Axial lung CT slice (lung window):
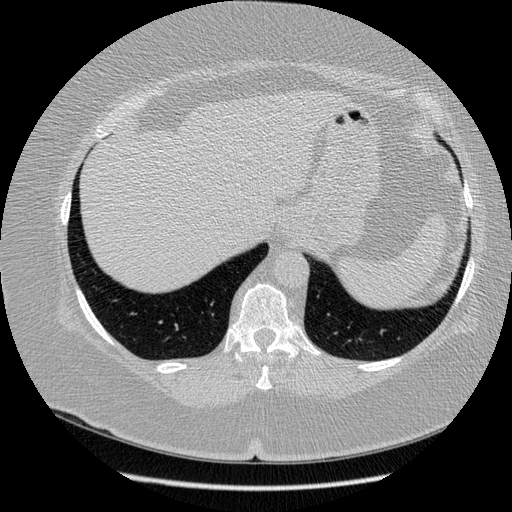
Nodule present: no